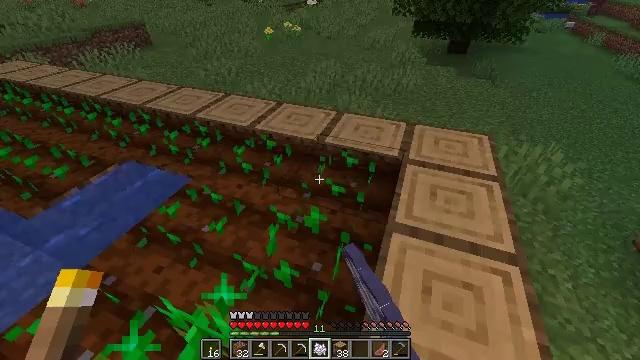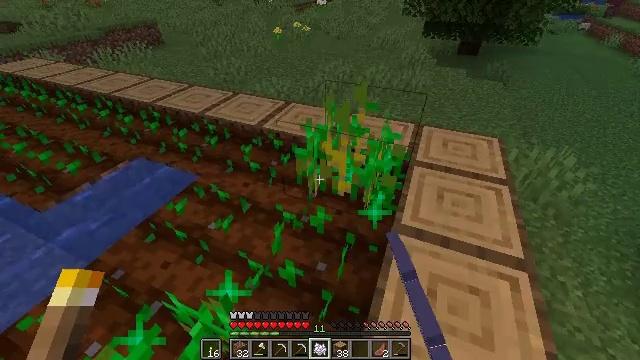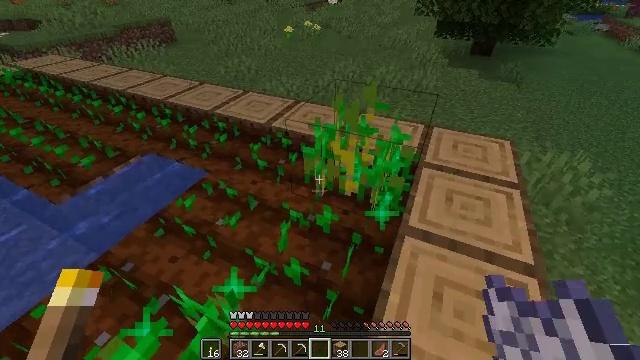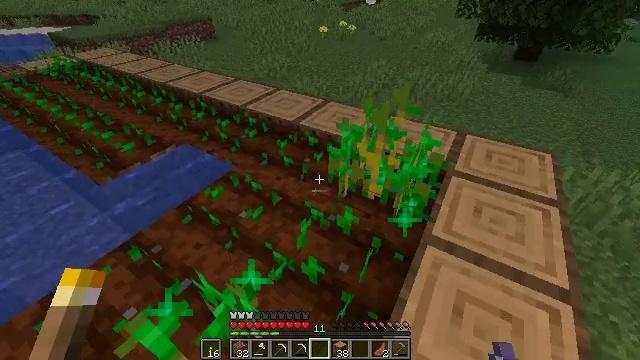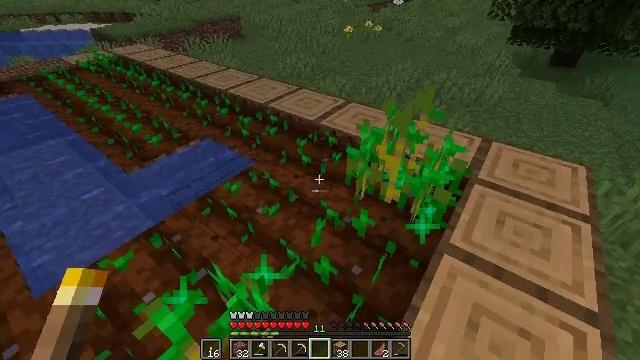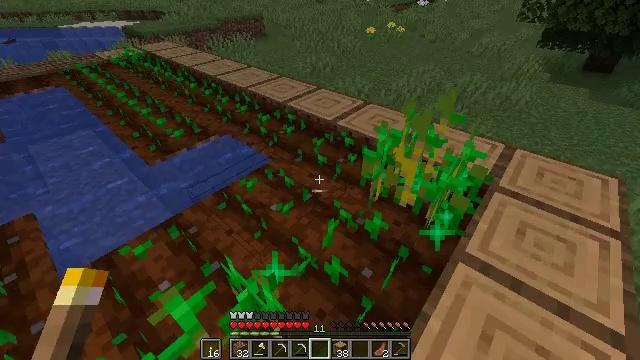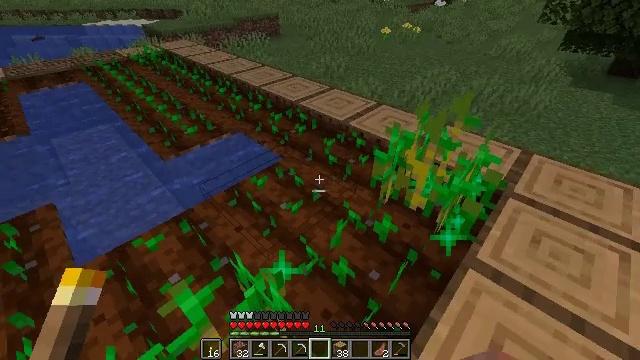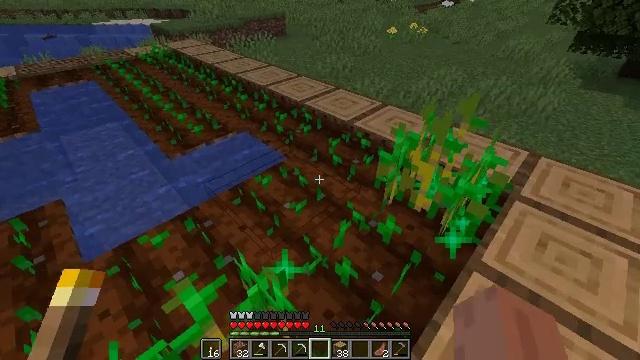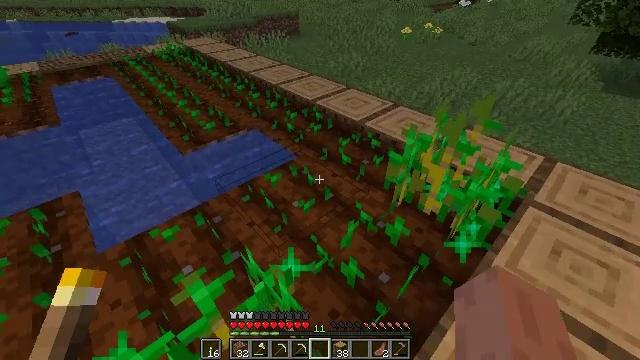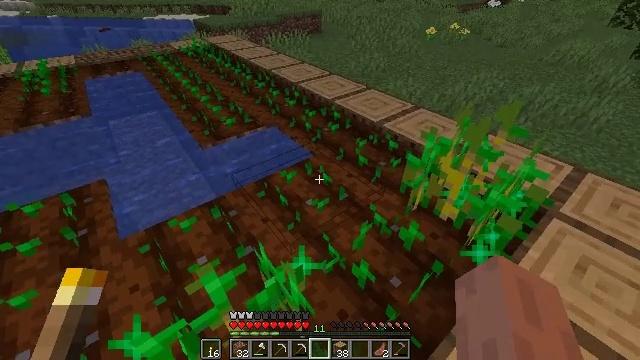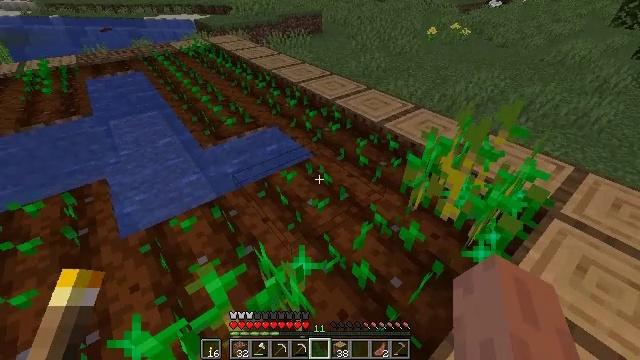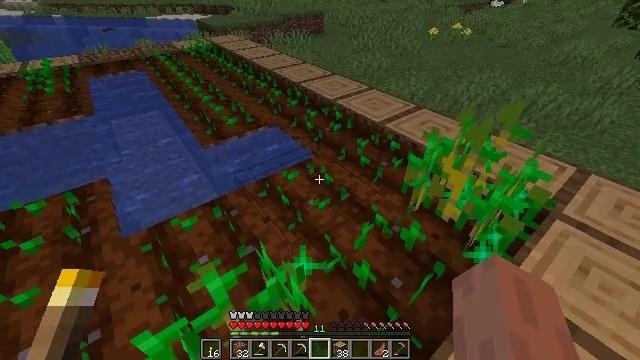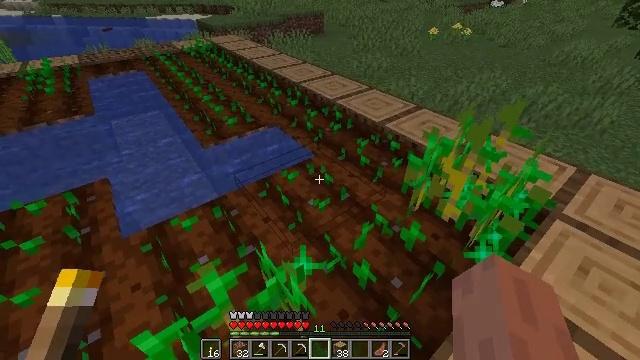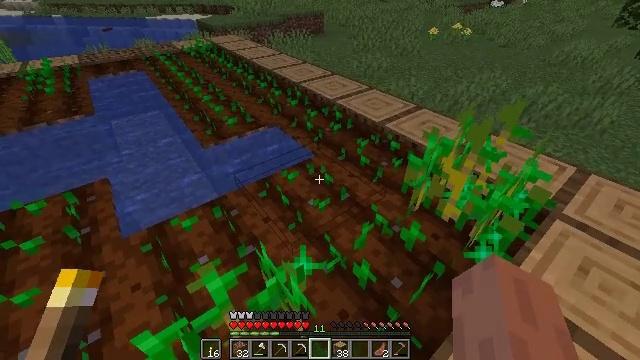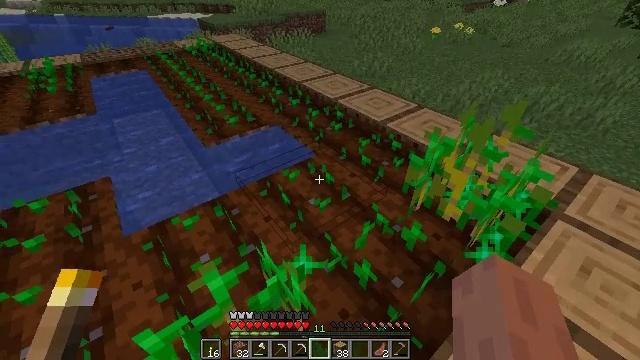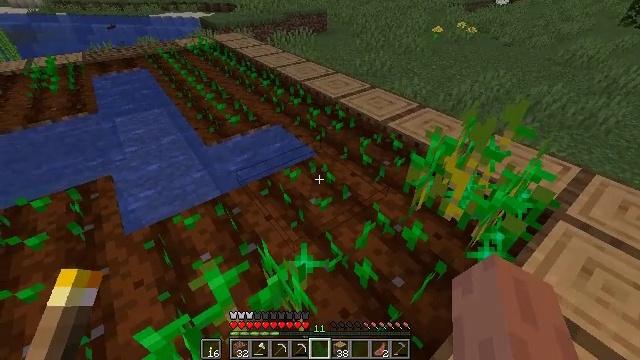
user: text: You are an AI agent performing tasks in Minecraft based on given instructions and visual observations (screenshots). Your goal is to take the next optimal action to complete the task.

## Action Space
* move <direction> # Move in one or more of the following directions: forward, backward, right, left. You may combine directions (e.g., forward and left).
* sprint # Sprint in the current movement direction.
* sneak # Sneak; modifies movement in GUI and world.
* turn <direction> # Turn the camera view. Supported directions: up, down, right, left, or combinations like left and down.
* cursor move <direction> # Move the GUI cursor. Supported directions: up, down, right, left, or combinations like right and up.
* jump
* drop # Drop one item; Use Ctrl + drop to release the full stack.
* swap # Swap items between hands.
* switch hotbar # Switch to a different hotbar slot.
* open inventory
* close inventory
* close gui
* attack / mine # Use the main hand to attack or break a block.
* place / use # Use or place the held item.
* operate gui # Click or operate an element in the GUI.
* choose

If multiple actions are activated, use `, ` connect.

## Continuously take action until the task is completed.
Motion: motion action
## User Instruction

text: Craft a composter.
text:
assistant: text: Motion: turn left
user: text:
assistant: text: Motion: turn left
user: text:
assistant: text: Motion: turn left
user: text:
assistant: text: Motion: turn left
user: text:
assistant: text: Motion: turn left
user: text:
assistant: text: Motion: turn left
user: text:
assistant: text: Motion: turn left
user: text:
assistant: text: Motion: turn left
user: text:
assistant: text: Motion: turn left
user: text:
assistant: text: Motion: no_op
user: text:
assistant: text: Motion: no_op
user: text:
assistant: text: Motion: no_op
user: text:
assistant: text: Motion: no_op
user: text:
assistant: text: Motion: no_op
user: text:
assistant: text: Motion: use / place
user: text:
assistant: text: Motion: use / place
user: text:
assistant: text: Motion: no_op
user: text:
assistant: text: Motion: no_op
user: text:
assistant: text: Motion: turn right
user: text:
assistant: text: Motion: turn right
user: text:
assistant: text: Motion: no_op
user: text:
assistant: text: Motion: no_op
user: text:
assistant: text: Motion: no_op
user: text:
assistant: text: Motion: no_op
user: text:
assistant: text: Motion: no_op
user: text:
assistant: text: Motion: turn right and down
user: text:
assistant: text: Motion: turn right and down
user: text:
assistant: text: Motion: turn right
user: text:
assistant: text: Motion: move forward, turn right
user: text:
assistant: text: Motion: move forward, turn right and up